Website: crate-barrel
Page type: payment
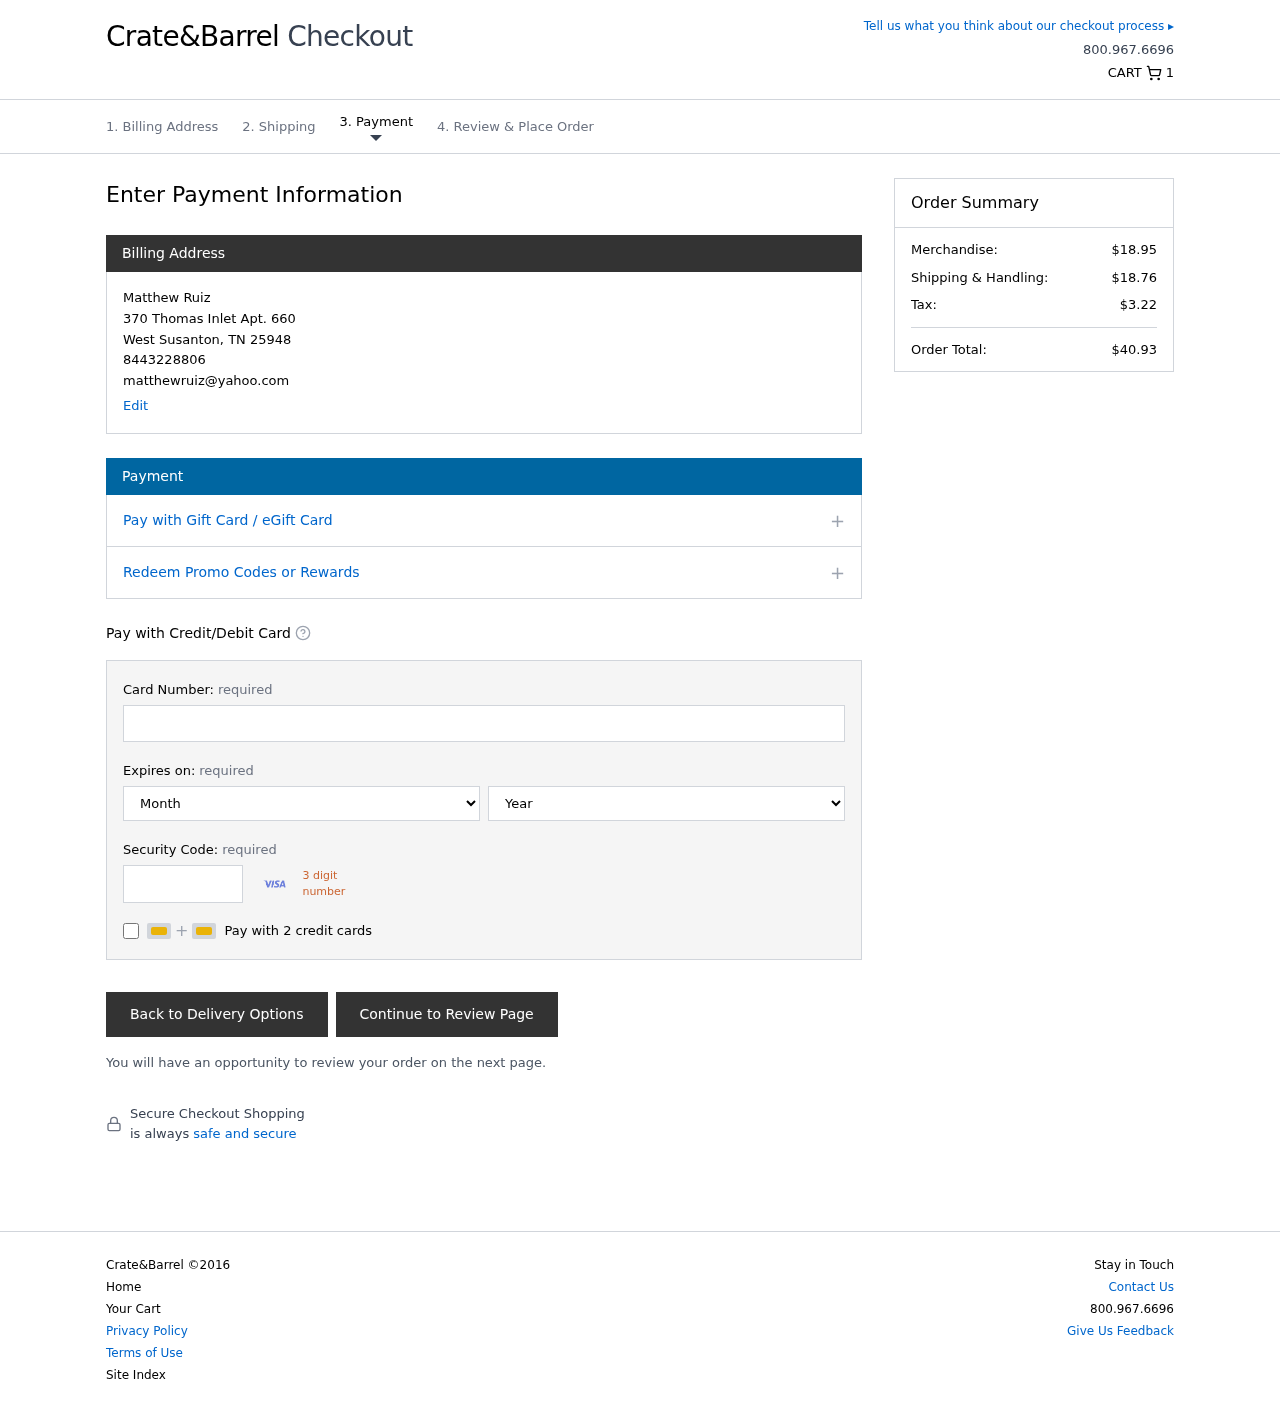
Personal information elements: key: PII_CARD_CVV
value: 300
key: PII_CARD_EXPIRY_MONTH
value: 06
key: PII_CARD_EXPIRY_YEAR
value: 27
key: PII_CARD_NUMBER
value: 4357 3955 7114 6575
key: PII_CITY
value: West Susanton
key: PII_EMAIL
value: matthewruiz@yahoo.com
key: PII_FULLNAME
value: Matthew Ruiz
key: PII_PHONE
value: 8443228806
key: PII_POSTCODE
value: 25948
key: PII_STATE_ABBR
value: TN
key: PII_STREET
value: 370 Thomas Inlet Apt. 660
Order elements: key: ORDER_NUM_ITEMS
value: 1
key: ORDER_SUBTOTAL
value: $18.95
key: ORDER_SHIPPING_COST
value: $18.76
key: ORDER_TAX
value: $3.22
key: ORDER_TOTAL
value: $40.93